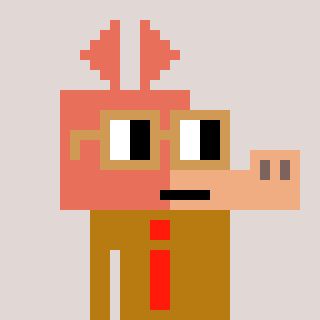
a pixel art character with square brown glasses, a aardvark-shaped head and a gold-colored body on a warm background